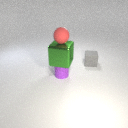
small red rubber sphere above large green metal cube